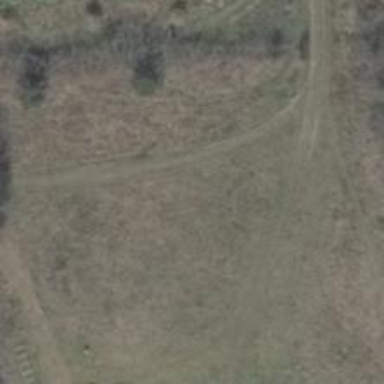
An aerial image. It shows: Path covered with grass.